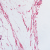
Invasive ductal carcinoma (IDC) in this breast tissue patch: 0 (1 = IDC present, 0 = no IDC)